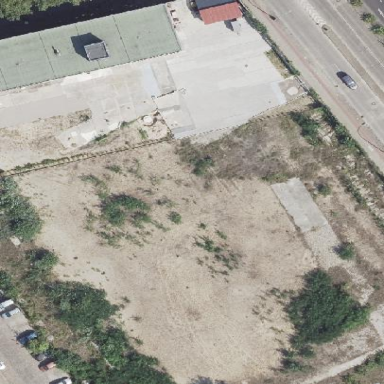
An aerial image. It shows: Brownfield site.